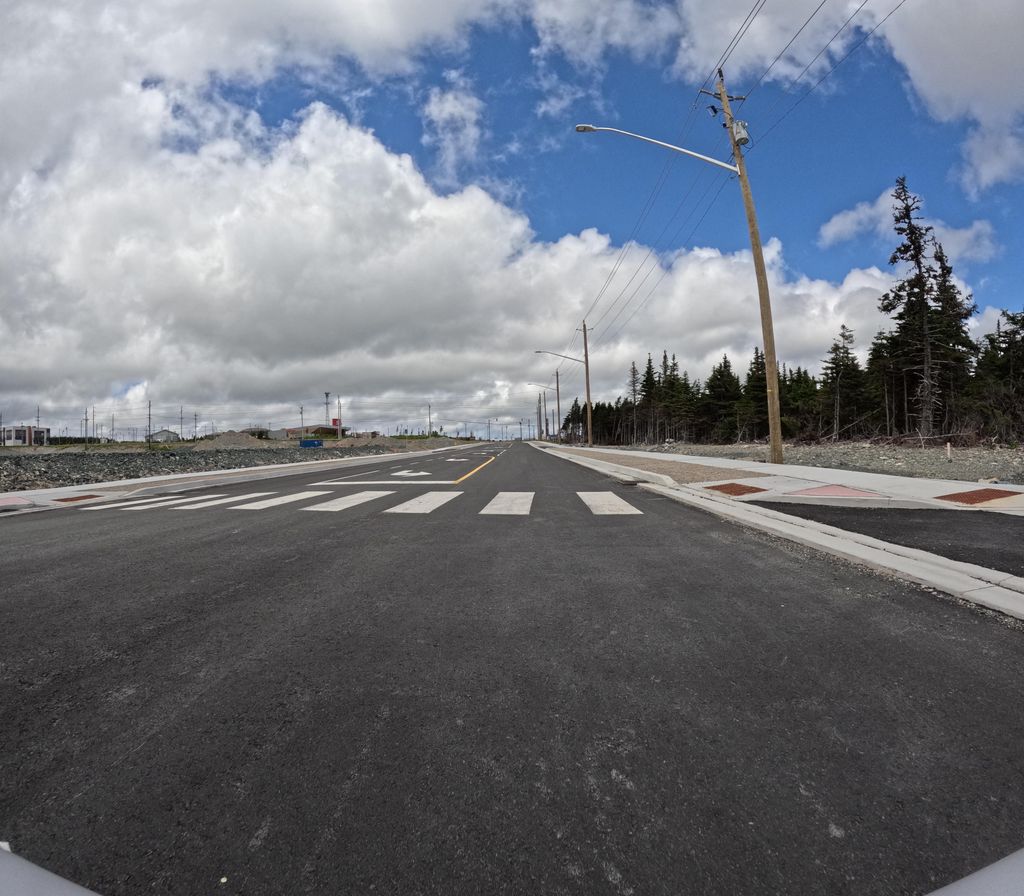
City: st_johns